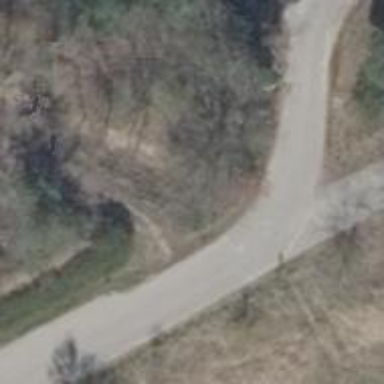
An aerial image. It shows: Culvert tunnel.